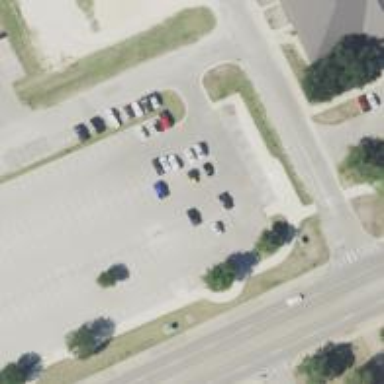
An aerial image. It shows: Parking space is available.